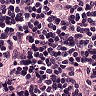
Metastatic tissue present: no